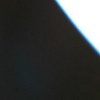
Label: space